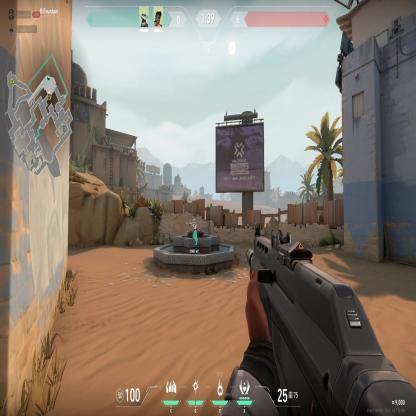
Label: teammate